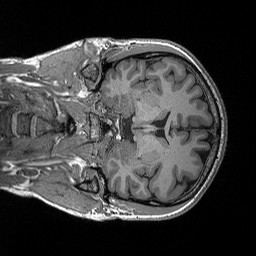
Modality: T1w
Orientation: coronal
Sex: male
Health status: healthy
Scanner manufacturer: siemens
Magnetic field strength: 3 T
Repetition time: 2.6 s
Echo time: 0.00296 s